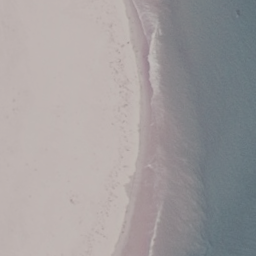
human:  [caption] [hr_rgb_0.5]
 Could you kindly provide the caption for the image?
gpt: It is a peaceful beach without waves .

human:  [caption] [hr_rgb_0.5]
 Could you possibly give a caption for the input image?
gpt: The beach is peaceful and quiet without waves .

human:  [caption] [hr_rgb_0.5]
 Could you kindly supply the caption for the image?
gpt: A beautiful beach with crystal clear waters .

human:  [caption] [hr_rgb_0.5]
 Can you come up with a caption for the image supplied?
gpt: This is a beach with blue sea and white sands .

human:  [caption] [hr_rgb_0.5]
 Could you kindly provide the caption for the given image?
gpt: A quiet beach with crystal clear waters .